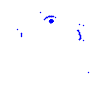
Particle: kaon